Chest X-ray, AP view. Patient: 62 years old, sex M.
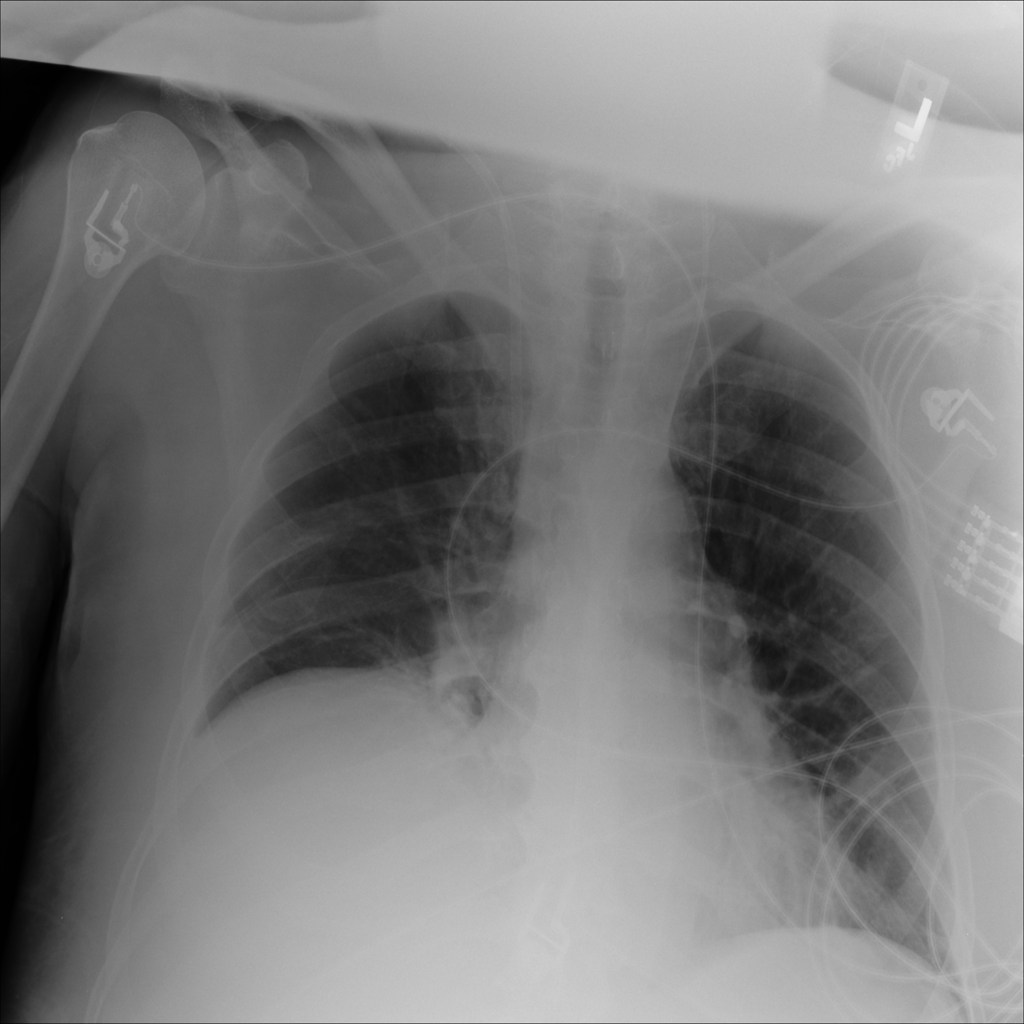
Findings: No Finding